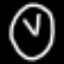
Label: clock